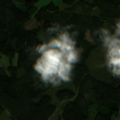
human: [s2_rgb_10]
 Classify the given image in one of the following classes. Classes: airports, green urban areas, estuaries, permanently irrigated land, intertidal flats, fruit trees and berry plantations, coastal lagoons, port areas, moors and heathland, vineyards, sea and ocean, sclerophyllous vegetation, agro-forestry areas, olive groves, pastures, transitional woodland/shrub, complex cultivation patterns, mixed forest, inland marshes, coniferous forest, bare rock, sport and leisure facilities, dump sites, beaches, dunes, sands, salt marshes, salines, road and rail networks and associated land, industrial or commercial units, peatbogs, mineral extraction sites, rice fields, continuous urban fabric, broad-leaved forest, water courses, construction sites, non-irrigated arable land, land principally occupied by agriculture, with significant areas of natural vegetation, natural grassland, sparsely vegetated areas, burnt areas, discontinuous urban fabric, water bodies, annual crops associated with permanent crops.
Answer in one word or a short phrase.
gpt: land principally occupied by agriculture, with significant areas of natural vegetation, coniferous forest, mixed forest